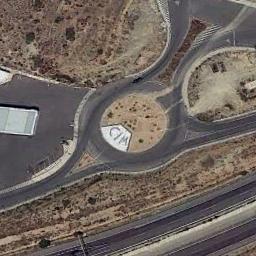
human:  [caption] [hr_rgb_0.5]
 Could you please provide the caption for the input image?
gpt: The roundabout with three exits and entrances is in the clearing .

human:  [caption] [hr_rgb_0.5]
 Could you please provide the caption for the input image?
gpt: There are several moving vehicles on the road at the roundabout, With some trees and a large area of ​​wasteland around the roundabout .

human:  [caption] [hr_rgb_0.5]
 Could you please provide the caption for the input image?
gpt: The roundabout is on the bare land .

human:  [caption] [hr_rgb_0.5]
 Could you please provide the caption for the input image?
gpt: Several buildings are next to the roundabout .

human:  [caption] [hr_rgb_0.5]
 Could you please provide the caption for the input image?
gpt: There are some bare land around the roundabout .